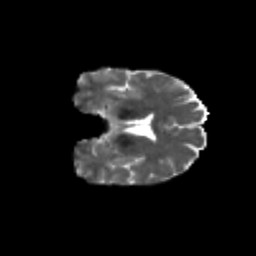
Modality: T2w
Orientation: coronal
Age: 53
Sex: female
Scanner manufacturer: siemens
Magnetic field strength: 3 T
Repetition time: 4.71 s
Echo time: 0.0906 s